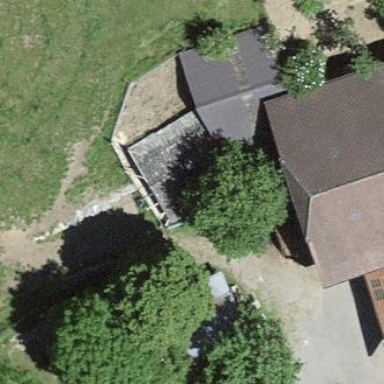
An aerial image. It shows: Sty building.